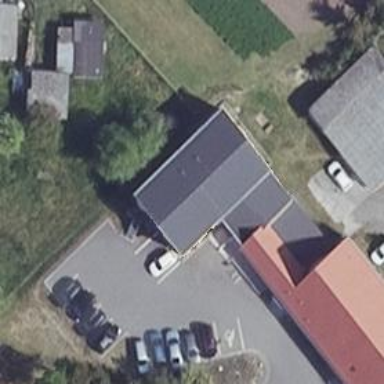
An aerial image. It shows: Community center.